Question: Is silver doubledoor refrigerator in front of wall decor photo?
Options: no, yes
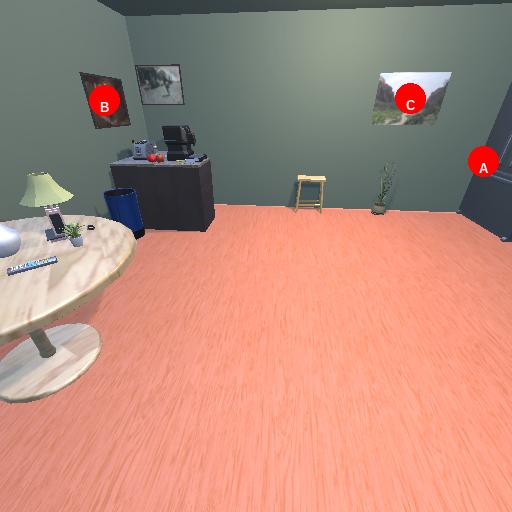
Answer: no